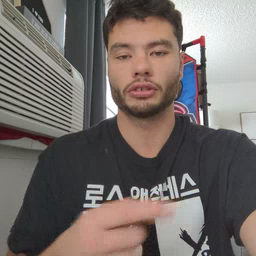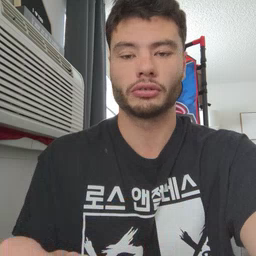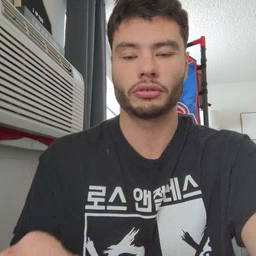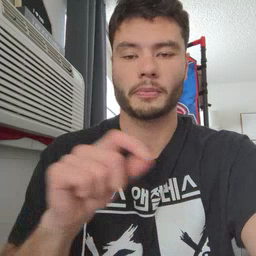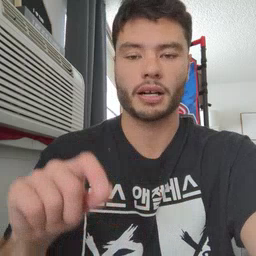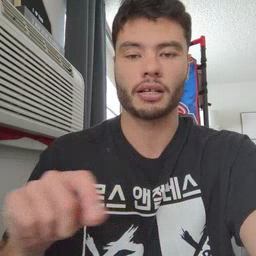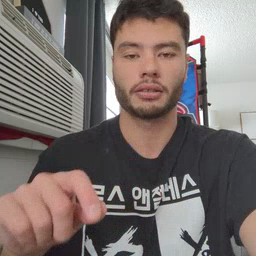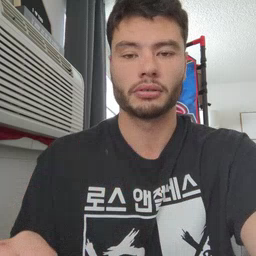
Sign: pen